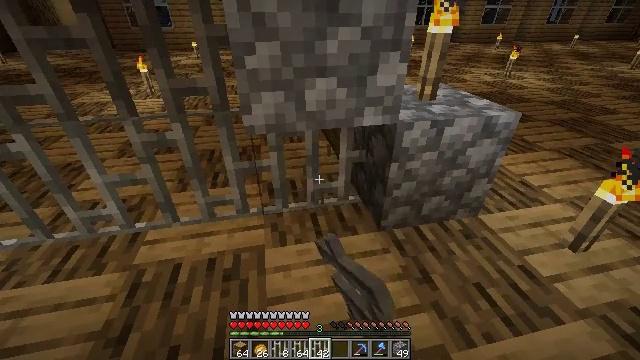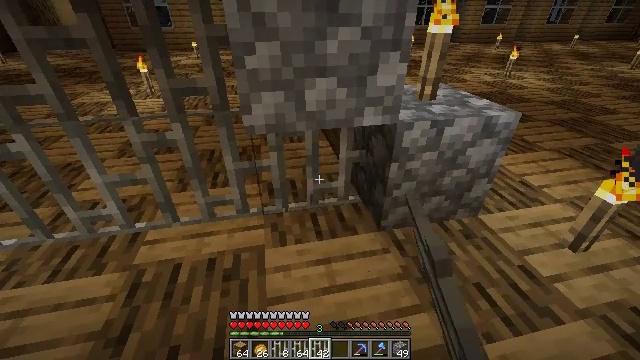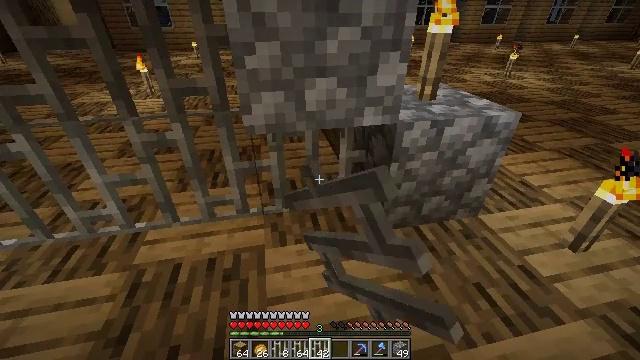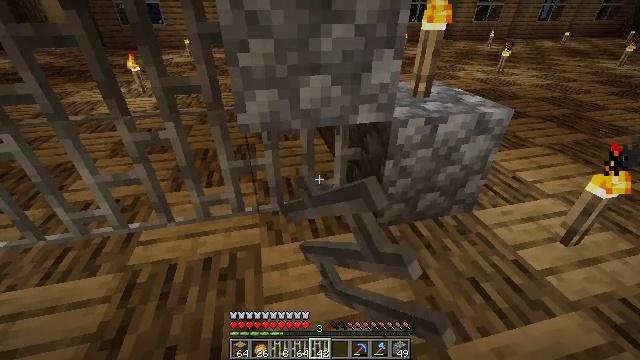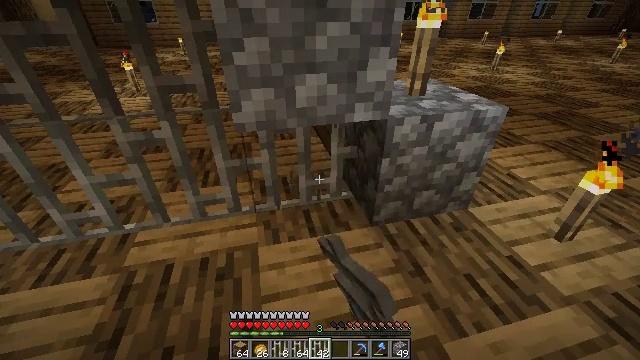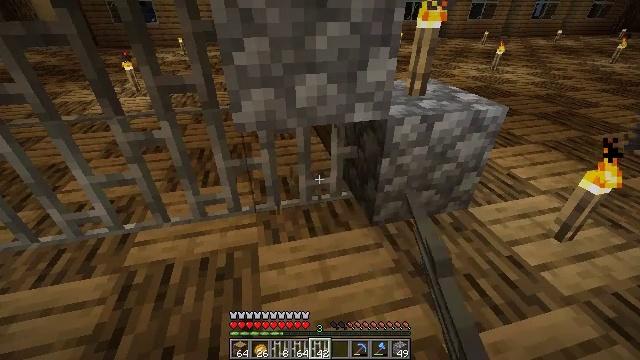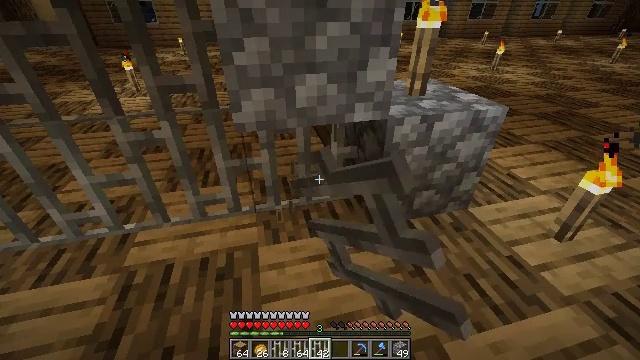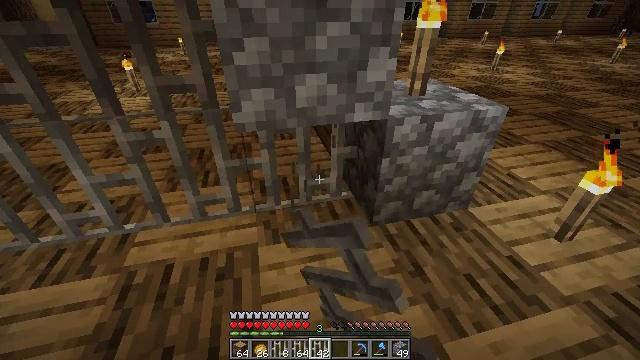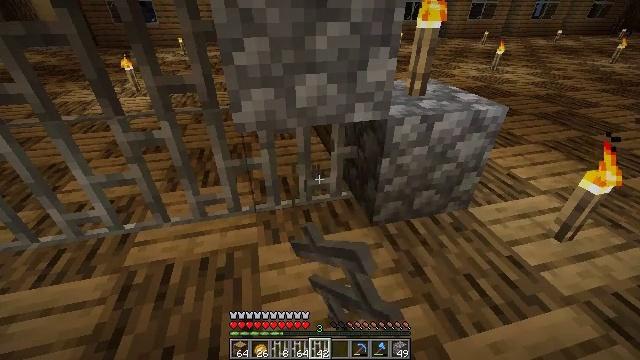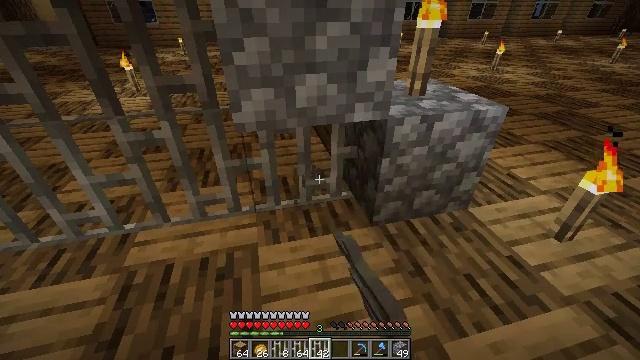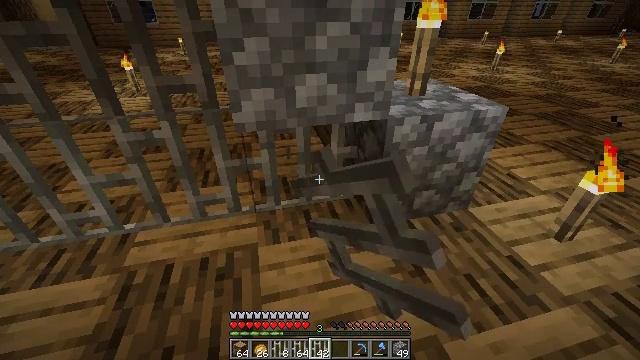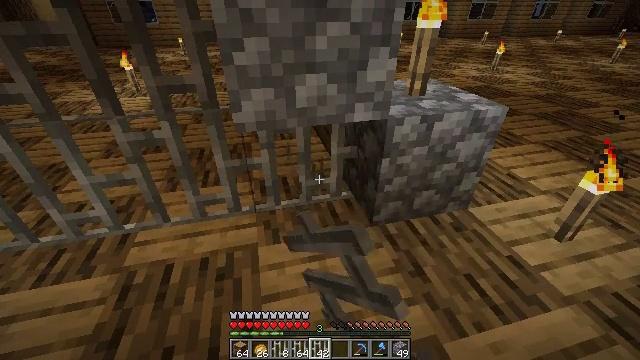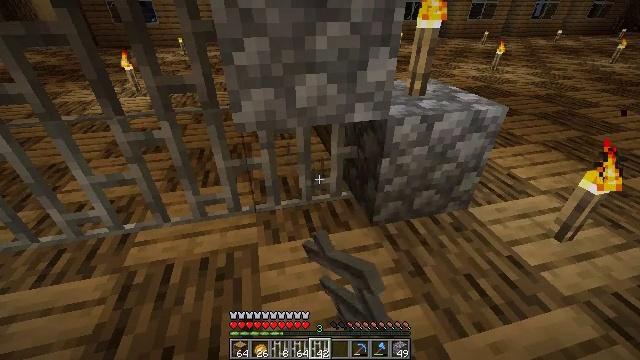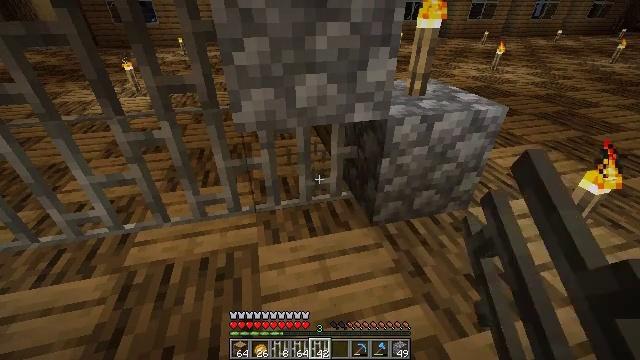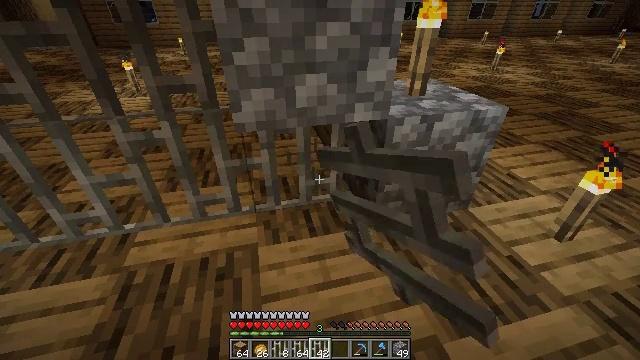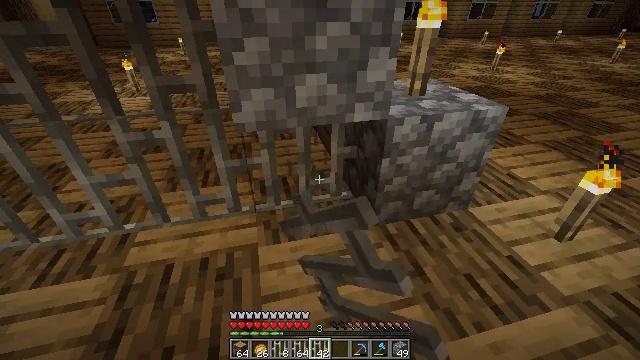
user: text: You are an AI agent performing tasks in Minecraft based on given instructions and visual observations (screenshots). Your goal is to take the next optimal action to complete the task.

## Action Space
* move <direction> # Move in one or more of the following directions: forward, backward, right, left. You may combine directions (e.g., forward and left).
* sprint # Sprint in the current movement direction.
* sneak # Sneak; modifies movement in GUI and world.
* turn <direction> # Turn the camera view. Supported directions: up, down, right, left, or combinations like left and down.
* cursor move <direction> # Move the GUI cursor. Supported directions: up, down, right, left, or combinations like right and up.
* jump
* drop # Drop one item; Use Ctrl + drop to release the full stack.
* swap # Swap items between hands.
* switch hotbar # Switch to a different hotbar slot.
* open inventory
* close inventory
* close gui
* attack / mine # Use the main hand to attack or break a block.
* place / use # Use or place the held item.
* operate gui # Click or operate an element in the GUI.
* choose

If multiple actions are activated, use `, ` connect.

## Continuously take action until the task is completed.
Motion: motion action
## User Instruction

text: Gather iron bars to use them later.
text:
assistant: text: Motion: attack / mine
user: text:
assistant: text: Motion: attack / mine
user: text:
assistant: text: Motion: turn right, attack / mine
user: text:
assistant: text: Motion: attack / mine
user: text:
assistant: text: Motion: attack / mine
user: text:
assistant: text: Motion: attack / mine
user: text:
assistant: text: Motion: attack / mine
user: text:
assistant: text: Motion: attack / mine
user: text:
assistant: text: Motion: attack / mine
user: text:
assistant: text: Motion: attack / mine
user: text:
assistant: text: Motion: attack / mine
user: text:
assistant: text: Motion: attack / mine
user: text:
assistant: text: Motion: attack / mine
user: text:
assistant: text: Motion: attack / mine
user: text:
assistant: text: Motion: attack / mine
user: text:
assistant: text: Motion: attack / mine
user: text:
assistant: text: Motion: attack / mine
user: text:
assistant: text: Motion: attack / mine
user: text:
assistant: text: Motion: attack / mine
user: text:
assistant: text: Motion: attack / mine
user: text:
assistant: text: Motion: no_op
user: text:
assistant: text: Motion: no_op
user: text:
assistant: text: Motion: no_op
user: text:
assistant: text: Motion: no_op
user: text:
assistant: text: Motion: no_op
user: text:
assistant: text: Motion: no_op
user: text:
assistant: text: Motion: no_op
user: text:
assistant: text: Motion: no_op
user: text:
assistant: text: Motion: no_op
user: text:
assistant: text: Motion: no_op